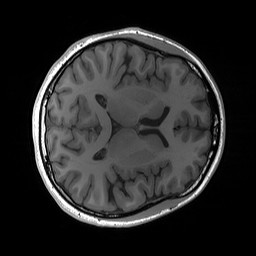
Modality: T1w
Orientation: axial
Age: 18
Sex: female